Field crop: maize
Growth stage: 1
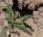
Species: atriplex